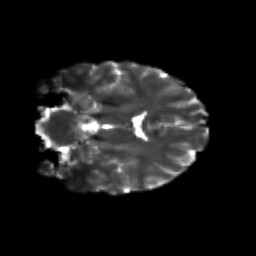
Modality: T2w
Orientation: coronal
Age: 23
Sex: male
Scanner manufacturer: siemens
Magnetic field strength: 3 T
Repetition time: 3.5 s
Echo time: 0.113 s